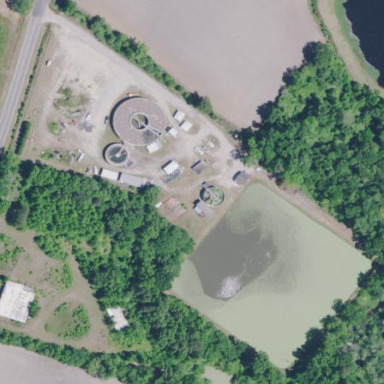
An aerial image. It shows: View of wastewater plant.